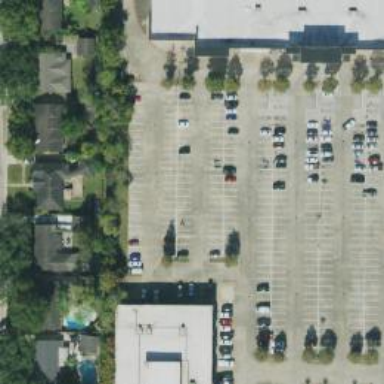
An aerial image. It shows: Parking space.